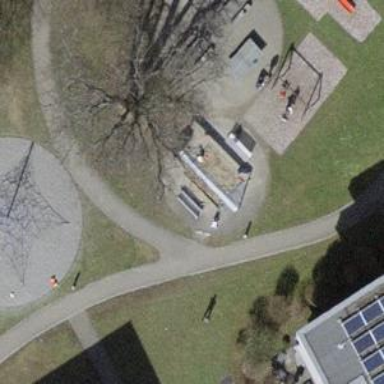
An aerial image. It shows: Sandpit playground.